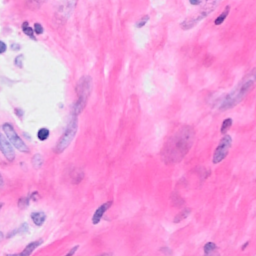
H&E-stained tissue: Breast